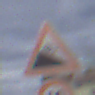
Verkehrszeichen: Gefaelle10
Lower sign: Geschwindigkeit40
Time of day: Midday
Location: Outdoor (Urban)
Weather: Overcast
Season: NotSpecified
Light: Natural